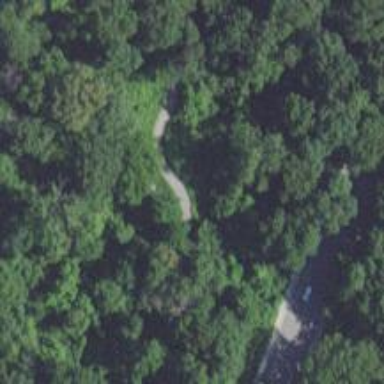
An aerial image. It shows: Asphalt cycleway.